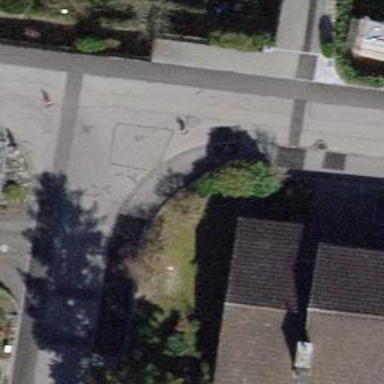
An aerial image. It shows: Asphalt sidewalk along the footway.